Question: So I have decided to use a subroutine to improve on a current program of mine. I whipped it up in its own batch file to test it out and get it working correctly without screwing up my whole program, and I got it working save for one thing. For some reason, every time its run, it prints "Missing Operator" as its first line.
NOTE: I am aware that it is preforming the F to C conversion incorrectly. I am fixing that now.

I have no idea why this is, and I need it to not print any additional lines not only to not have the line int he program, but because each screen of the finished program has a set number of lines and columns that it will display at any one time. One extra line on a full page, and it will cut off parts of the screen which should be displayed.
The code for this subroutine (and the program I am using to test it) is:
'''
@echo off
:1
cls
call :ferDesc
echo.
pause
goto 1
:ferDesc
echo off
set /a xsides=54
set /a fer=%random%%%xsides+59
set /a fer1=%fer%-32
set /a cels=%fer1%/1.8
if %fer% leq -40 goto td1
if %fer% leq -30 goto td2
if %fer% leq -20 goto td3
if %fer% leq -10 goto td4
if %fer% leq 0 goto td5
if %fer% leq 10 goto td6
if %fer% leq 20 goto td7
if %fer% leq 30 goto td8
if %fer% leq 40 goto td9
if %fer% leq 50 goto td10
if %fer% leq 60 goto td11
if %fer% leq 70 goto td12
if %fer% leq 80 goto td13
if %fer% leq 90 goto td14
if %fer% leq 100 goto td15
if %fer% leq 110 goto td16
if %fer% leq 120 goto td17
if %fer% leq 130 goto td18
if %fer% geq 131 goto td19
:td1
set td=polar
echo It is a %td% day.
echo (%fer% F - %cels% C)
goto :eof
:td2
set td=artic
echo It is a %td% day.
echo (%fer% F - %cels% C)
goto :eof
:td3
set td=bitterly cold
echo It is a %td% day.
echo (%fer% F - %cels% C)
goto :eof
:td4
set td=very cold
echo It is a %td% day.
echo (%fer% F - %cels% C)
goto :eof
:td5
set td=cold
echo It is a %td% day.
echo (%fer% F - %cels% C)
goto :eof
:td6
set td=wintery
echo It is a %td% day.
echo (%fer% F - %cels% C)
goto :eof
:td7
set td=icey
echo It is a %td% day.
echo (%fer% F - %cels% C)
goto :eof
:td8
set td=frosty
echo It is a %td% day.
echo (%fer% F - %cels% C)
goto :eof
:td9
set td=chilly
echo It is a %td% day.
echo (%fer% F - %cels% C)
goto :eof
:td10
set td=brisk
echo It is a %td% day.
echo (%fer% F - %cels% C)
goto :eof
:td11
set td=cool
echo It is a %td% day.
echo (%fer% F - %cels% C)
goto :eof
:td12
set td=pleasent
echo It is a %td% day.
echo (%fer% F - %cels% C)
goto :eof
:td13
set td=warm
echo It is a %td% day.
echo (%fer% F - %cels% C)
goto :eof
:td14
set td=balmy
echo It is a %td% day.
echo (%fer% F - %cels% C)
goto :eof
:td15
set td=sweaty
echo It is a %td% day.
echo (%fer% F - %cels% C)
goto :eof
:td16
set td=stweltering
echo It is a %td% day.
echo (%fer% F - %cels% C)
goto :eof
:td17
set td=feaverishly hot
echo It is a %td% day.
echo (%fer% F - %cels% C)
goto :eof
:td18
set td=baking
echo It is a %td% day.
echo (%fer% F - %cels% C)
goto :eof
:td19
set td=deadly hot
echo It is a %td% day.
echo (%fer% F - %cels% C)
goto :eof
'''
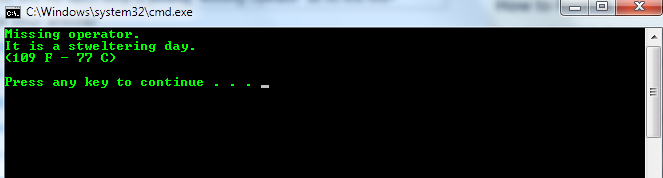
Answer: I found this post on missing operators <URL> Maybe this can help.